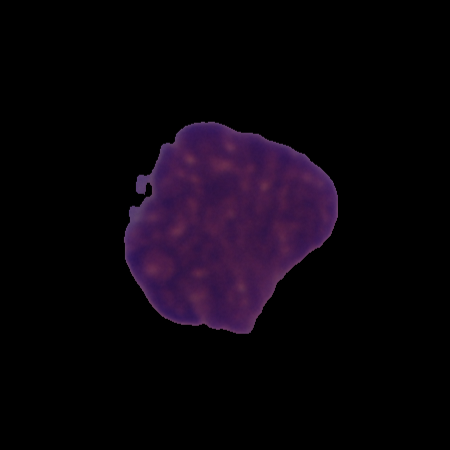
Label: cancer